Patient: sex M, age 63
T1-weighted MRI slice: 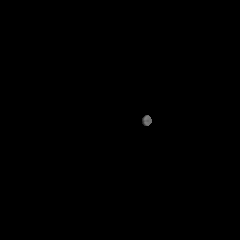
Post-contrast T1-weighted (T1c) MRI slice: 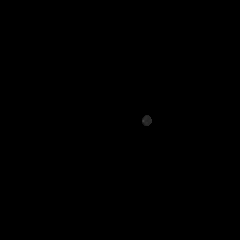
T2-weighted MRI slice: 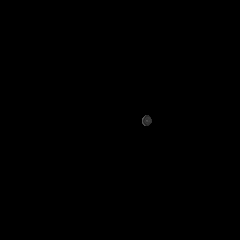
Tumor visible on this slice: no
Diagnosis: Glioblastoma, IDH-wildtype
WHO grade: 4